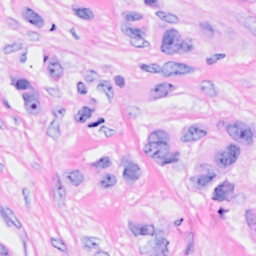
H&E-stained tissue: Breast